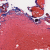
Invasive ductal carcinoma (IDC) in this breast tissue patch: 0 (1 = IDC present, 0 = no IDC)